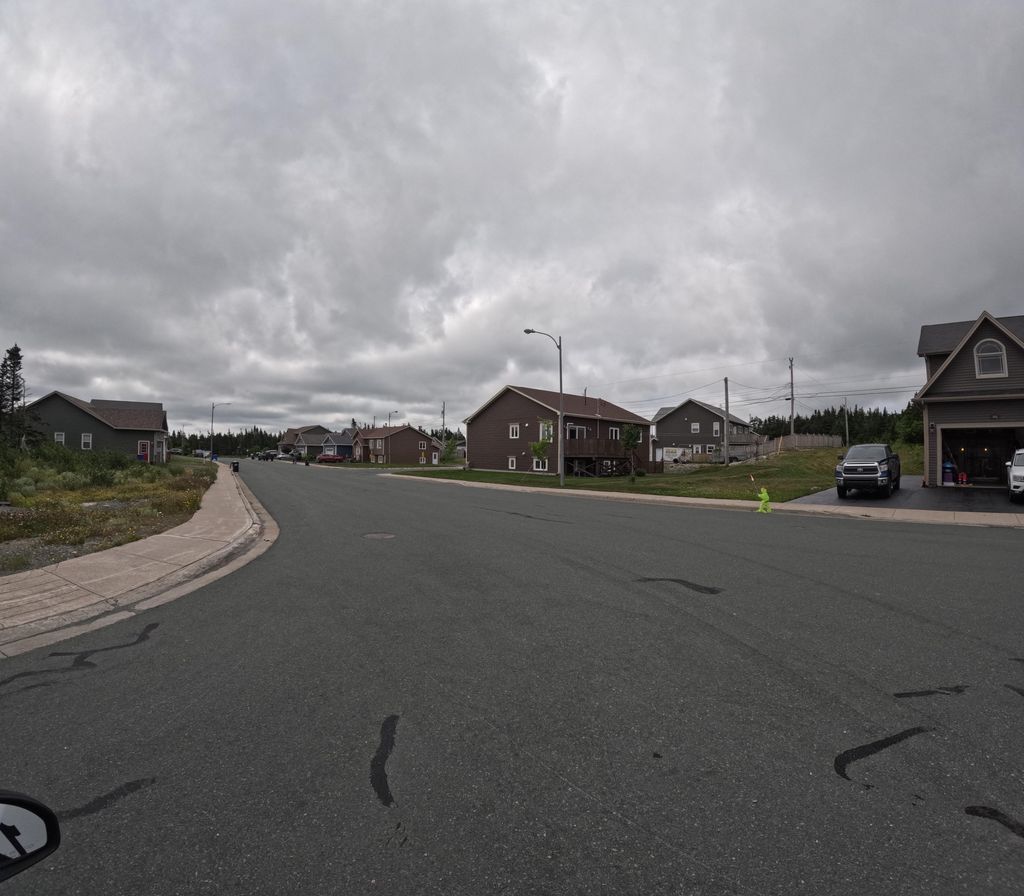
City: st_johns